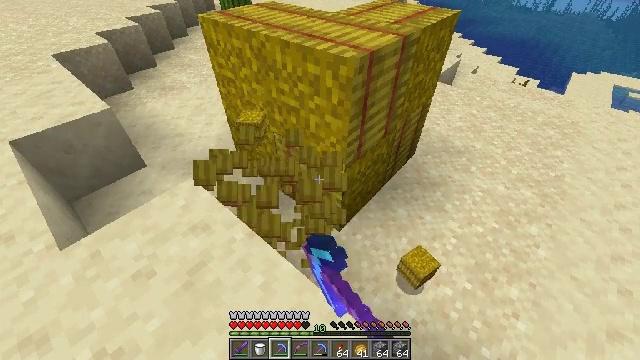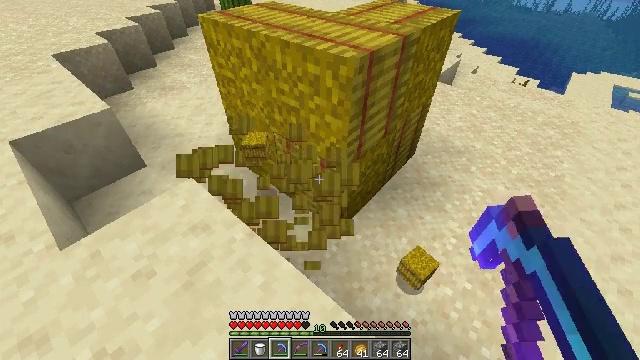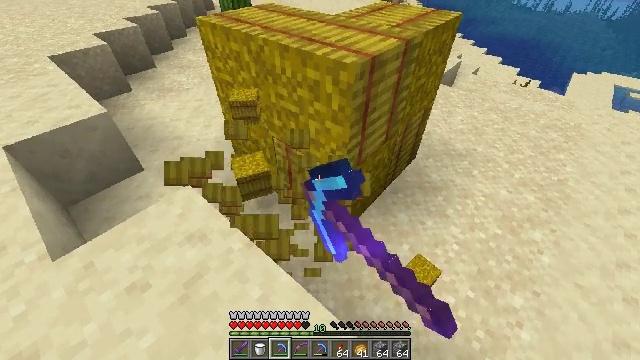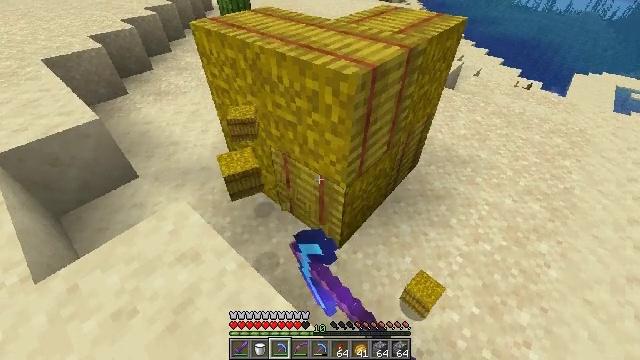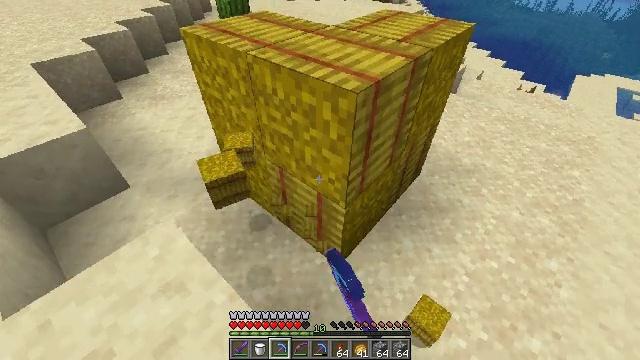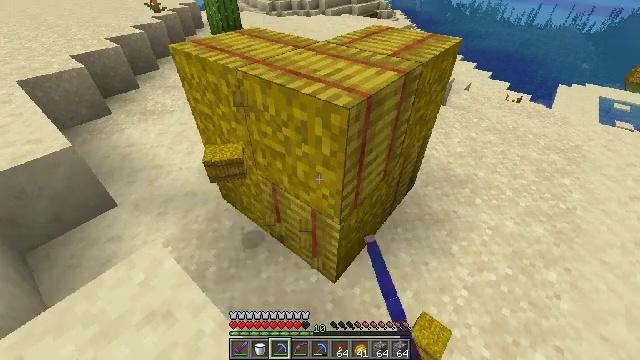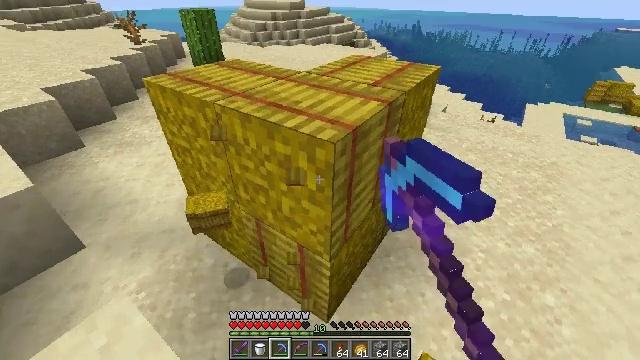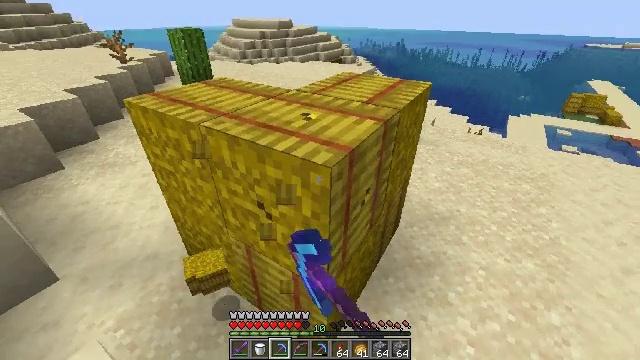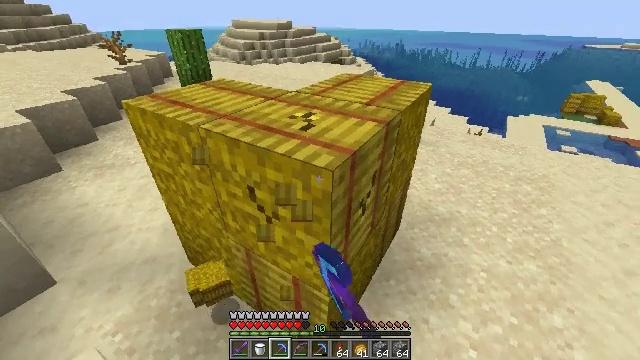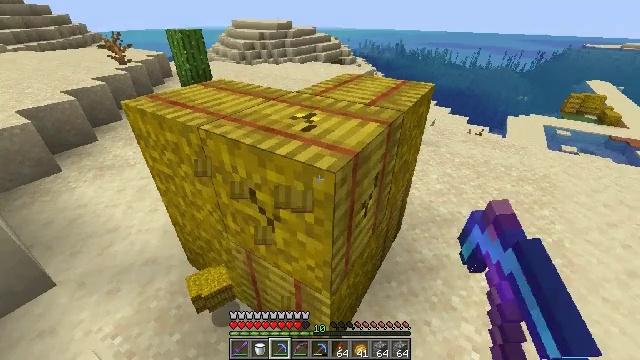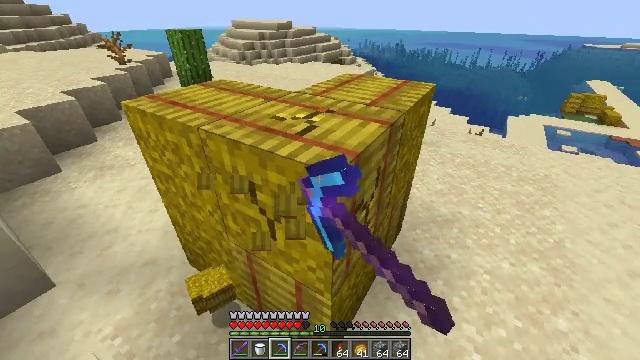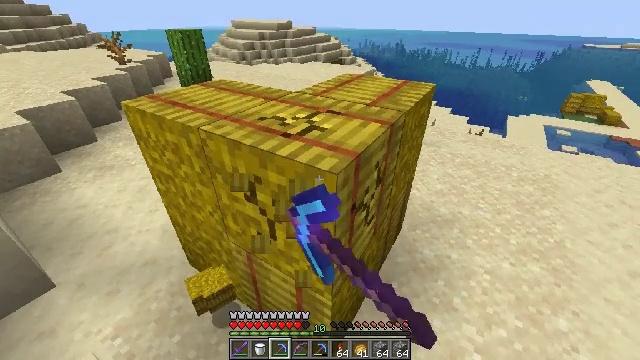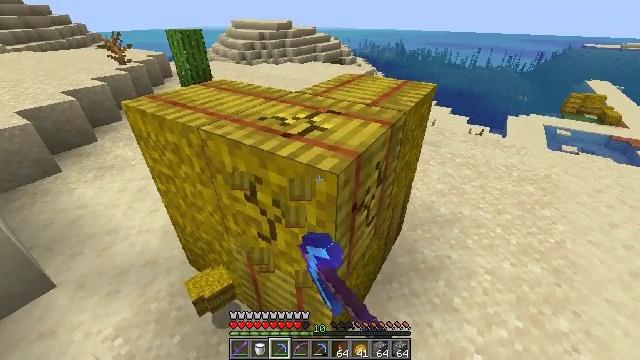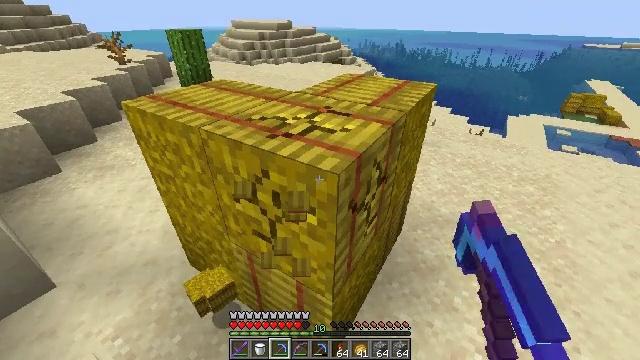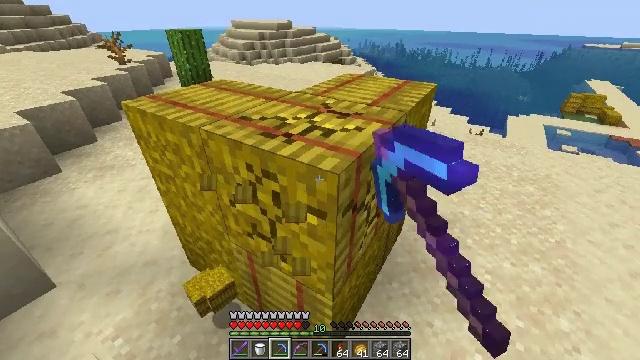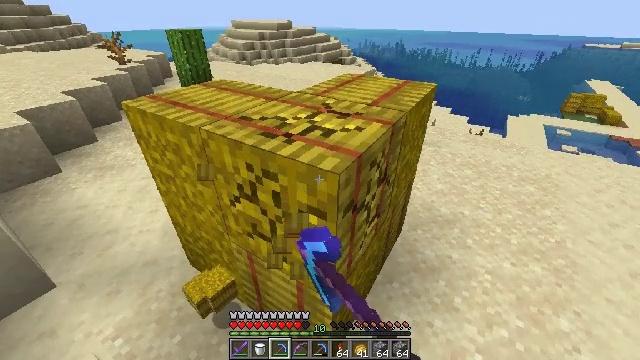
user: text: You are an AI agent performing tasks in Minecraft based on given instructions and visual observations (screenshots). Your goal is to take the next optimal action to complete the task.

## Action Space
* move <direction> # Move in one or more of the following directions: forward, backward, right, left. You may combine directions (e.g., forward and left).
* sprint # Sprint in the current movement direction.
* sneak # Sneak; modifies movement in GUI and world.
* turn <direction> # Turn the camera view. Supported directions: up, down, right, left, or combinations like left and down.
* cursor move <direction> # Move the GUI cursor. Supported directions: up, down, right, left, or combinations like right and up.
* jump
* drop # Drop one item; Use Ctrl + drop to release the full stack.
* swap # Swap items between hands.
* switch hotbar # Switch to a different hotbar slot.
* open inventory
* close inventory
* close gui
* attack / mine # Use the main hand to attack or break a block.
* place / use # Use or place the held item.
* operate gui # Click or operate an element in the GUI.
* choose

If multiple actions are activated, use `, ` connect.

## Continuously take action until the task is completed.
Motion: motion action
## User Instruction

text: Gather hay blocks from the farm.
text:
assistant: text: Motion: attack / mine
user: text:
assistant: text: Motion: move forward, attack / mine
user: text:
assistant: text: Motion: move forward, attack / mine
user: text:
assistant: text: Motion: move forward, attack / mine
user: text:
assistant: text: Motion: move forward, turn right and up, attack / mine
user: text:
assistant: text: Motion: turn right and up, attack / mine
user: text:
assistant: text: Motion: turn right and up, attack / mine
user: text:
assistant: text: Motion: attack / mine
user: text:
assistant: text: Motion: attack / mine
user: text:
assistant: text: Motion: attack / mine
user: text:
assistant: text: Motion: attack / mine
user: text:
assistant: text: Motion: attack / mine
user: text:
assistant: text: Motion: attack / mine
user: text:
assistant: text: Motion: attack / mine
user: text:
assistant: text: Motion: attack / mine
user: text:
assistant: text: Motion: attack / mine
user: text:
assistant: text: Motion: attack / mine
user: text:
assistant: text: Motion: attack / mine
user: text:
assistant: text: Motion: attack / mine
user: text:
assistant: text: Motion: attack / mine
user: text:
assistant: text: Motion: attack / mine
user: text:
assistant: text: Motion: attack / mine
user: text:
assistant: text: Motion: attack / mine
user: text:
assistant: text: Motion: turn left, attack / mine
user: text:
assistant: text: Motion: turn left, attack / mine
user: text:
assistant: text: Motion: turn left, attack / mine
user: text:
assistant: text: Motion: attack / mine
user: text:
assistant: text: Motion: attack / mine
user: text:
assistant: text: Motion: attack / mine
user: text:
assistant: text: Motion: attack / mine